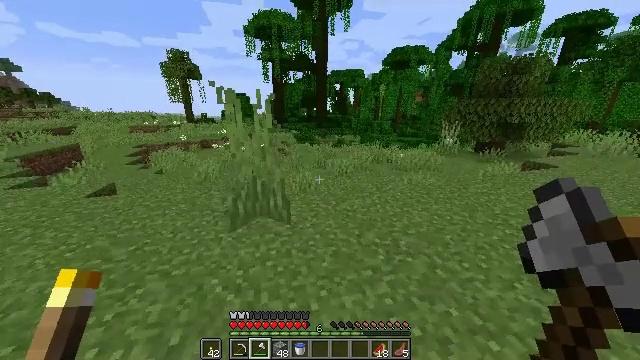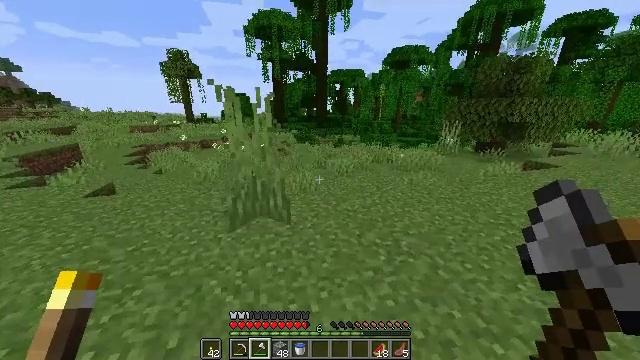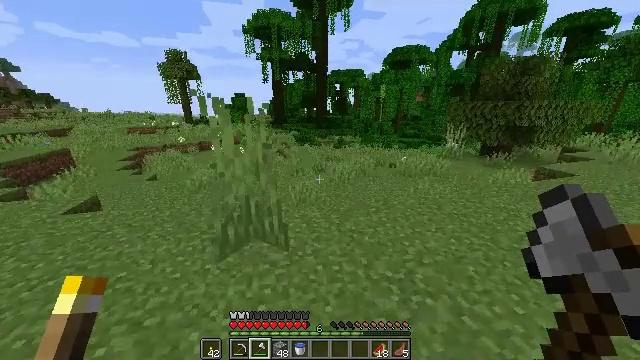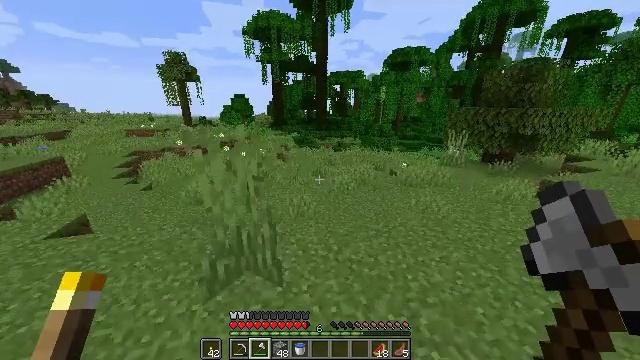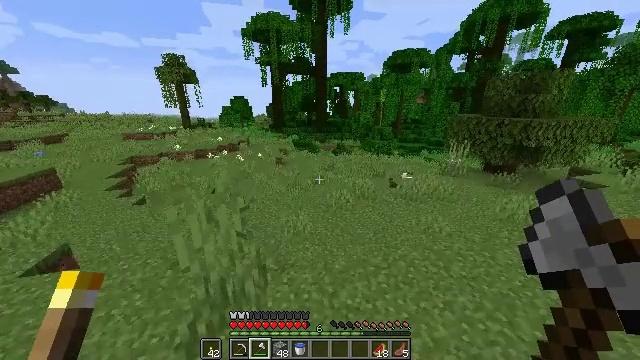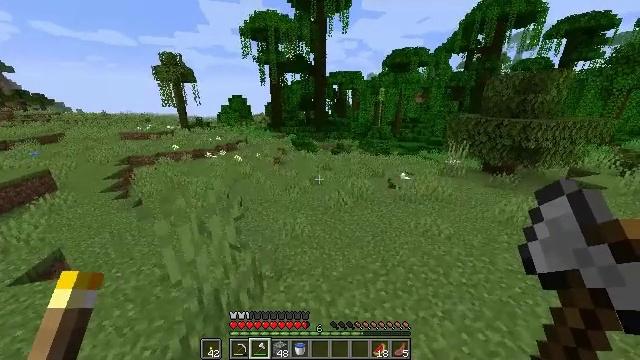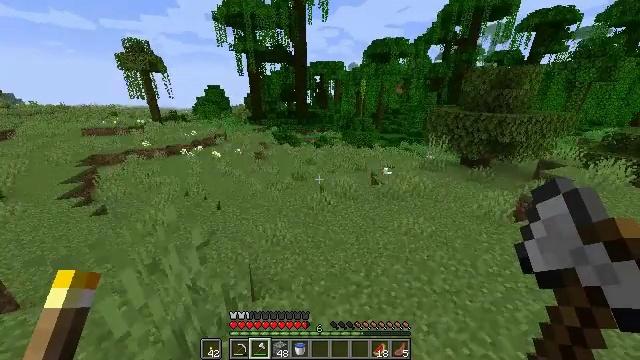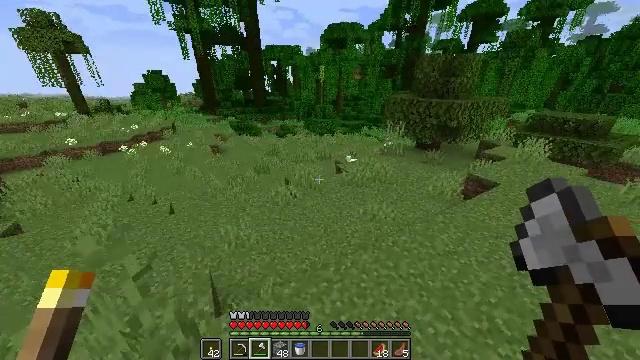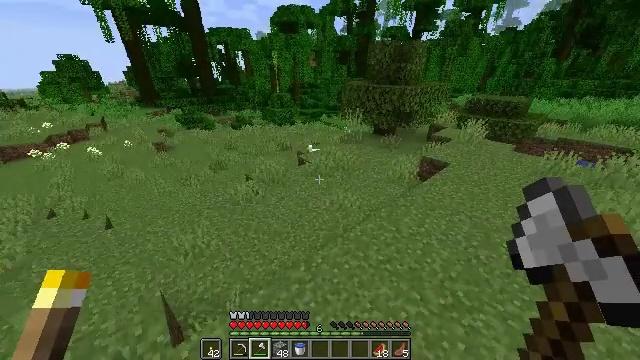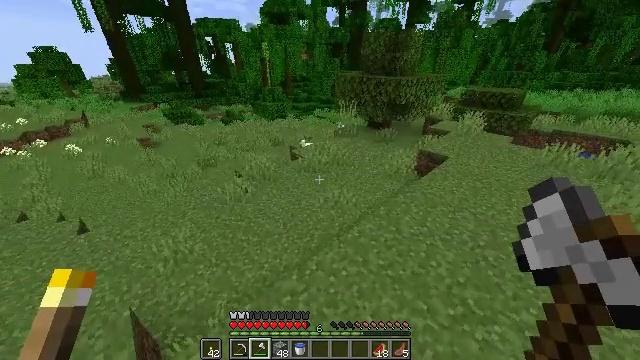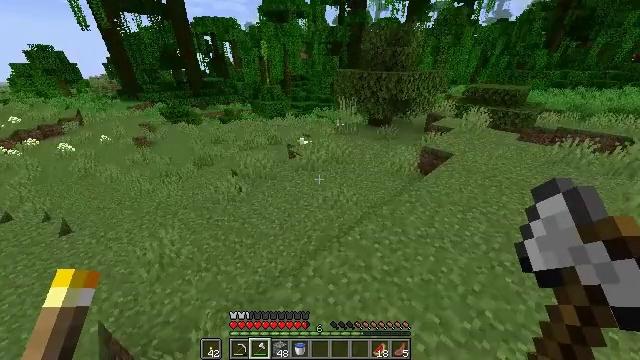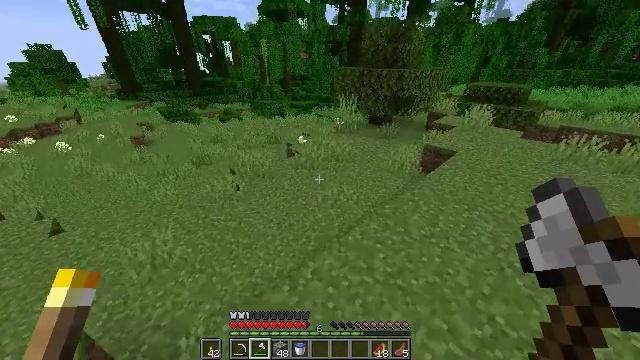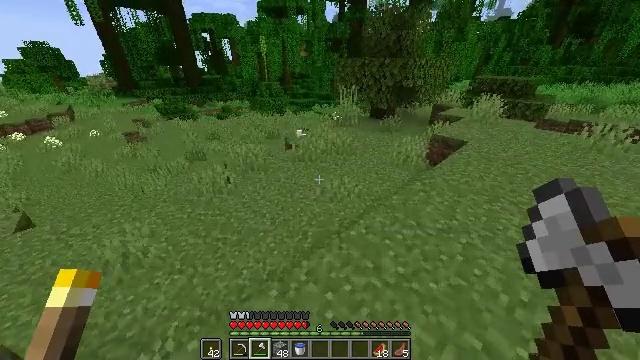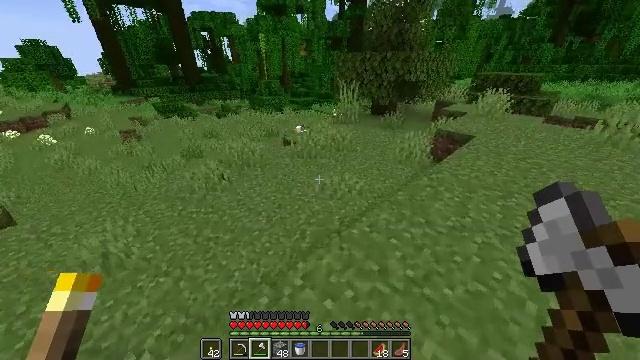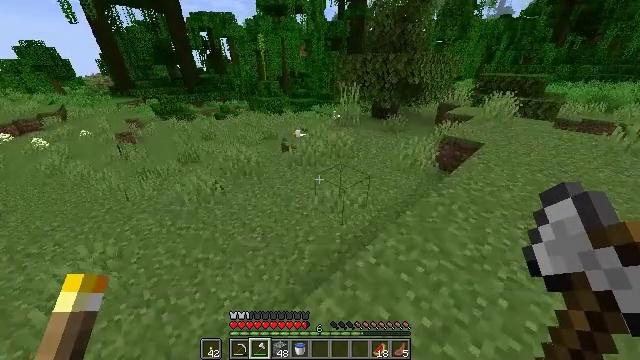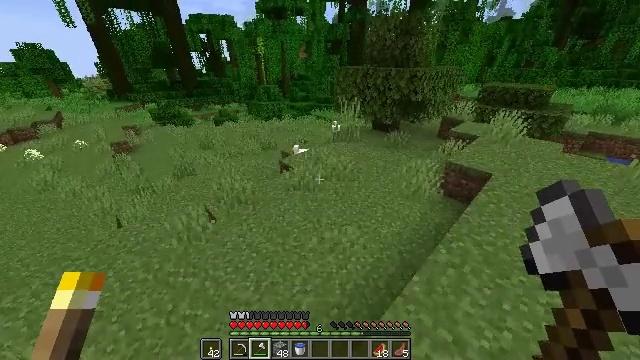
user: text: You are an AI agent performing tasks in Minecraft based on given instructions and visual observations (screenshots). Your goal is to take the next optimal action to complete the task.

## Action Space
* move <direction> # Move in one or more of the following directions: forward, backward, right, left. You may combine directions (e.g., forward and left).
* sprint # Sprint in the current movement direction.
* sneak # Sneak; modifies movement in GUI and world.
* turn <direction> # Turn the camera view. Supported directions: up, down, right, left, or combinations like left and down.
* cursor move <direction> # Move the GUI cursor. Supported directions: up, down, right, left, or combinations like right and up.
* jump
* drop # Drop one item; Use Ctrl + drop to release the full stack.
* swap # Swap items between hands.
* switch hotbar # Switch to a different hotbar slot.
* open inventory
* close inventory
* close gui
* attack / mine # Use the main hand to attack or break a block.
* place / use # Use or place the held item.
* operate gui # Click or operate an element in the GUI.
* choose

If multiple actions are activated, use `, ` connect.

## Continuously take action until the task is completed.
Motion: motion action
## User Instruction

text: Kill mobs.
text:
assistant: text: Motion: move forward and move right, sprint, jump
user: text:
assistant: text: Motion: move forward and move right, sprint, jump
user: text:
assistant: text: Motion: move forward and move right, sprint, jump
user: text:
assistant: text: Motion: move forward and move right, sprint, jump
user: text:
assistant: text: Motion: move forward and move right, sprint, jump
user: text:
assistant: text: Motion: move forward and move right, sprint, turn right and down, jump
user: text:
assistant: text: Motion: move forward and move right, sprint, turn right and down, jump
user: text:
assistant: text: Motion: move forward and move right, sprint, turn right and down, jump
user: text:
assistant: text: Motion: move forward and move right, sprint, turn right and down
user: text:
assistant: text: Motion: move forward and move right, sprint
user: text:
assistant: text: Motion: move forward, sprint
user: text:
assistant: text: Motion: move forward, sprint
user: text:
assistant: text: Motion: move forward, sprint, jump
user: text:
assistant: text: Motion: move forward, sprint, jump
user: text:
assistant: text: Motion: move forward, sprint, jump
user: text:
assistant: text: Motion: move forward, sprint, jump
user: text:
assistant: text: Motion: move forward, sprint, jump
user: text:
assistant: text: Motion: move forward, sprint
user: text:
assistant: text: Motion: move forward, sprint
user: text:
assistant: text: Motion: move forward, sprint
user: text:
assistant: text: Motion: move forward, sprint
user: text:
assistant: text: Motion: move forward, sprint
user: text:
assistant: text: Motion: move forward, sprint
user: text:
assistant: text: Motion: move forward, sprint
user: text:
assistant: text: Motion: move forward, sprint
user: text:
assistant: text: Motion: move forward, sprint, turn left
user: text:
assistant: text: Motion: move forward, sprint, turn left
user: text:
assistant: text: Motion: move forward, turn left
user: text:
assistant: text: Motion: move forward
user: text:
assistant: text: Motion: move forward